Aerial crown-view tile of a tropical tree (Barro Colorado Island, Panama), acquired 20240918:
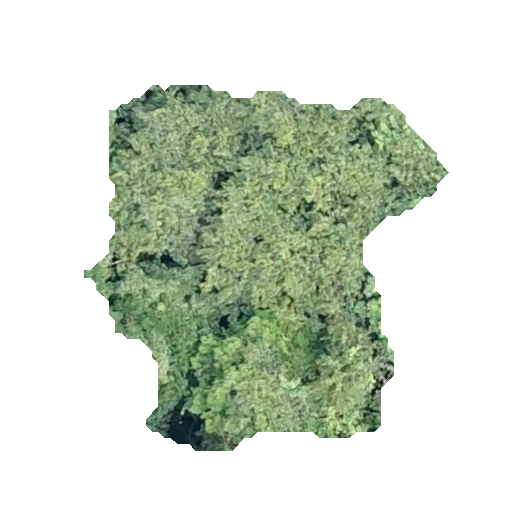
Species: Apeiba tibourbou
GBIF accepted scientific name: Apeiba tibourbou
Crown area: 143.724 m²